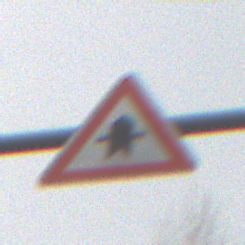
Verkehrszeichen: Vorfahrt
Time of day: MorningAfternoon
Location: Outdoor (Nature)
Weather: PartlyCloudy
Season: Winter
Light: Natural